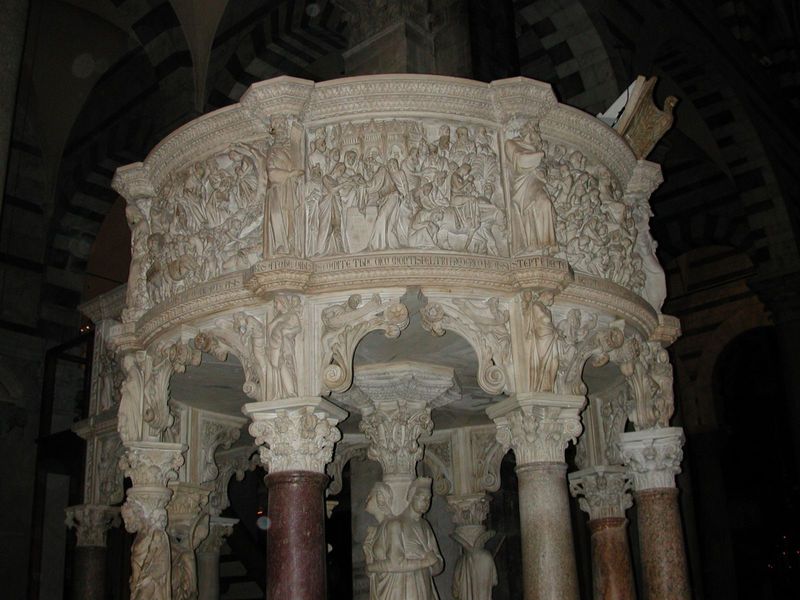
Titel: Kanzel
Künstler: Giovanni Pisano
Standort: Pisa, Dom (EU - I - Toskana)
Schlagwörter: adler, weiß, menschen, marmor, szene, säule, säulen, rot, ornament, brüstung, kirche, personen, kreis, rundbild, skulptur, relief, italien, figuren, rundbogen, verzierung, stuck, kapitell, kanzel, jesus, siena, florenz, predigt, heilige, ornamentik, pisa, kirsche, sakralbau, geburt, weihnachten, bildhauer, gewände, evangelisten, pisano, porphyr, rundkanzel, rednerpodest, plinth